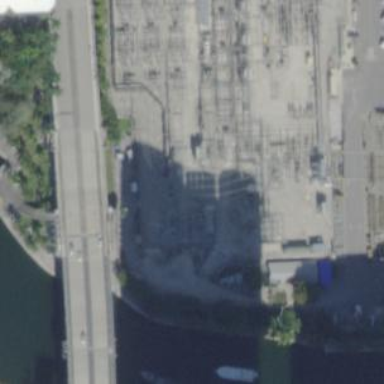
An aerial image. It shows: Outdoor distribution level power substation.